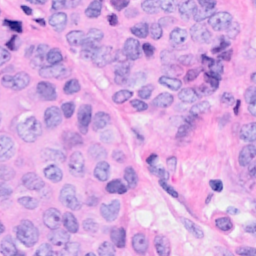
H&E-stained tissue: Breast